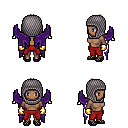
a pixel art fantasy rpg character, female body template, human, dark skin, purple wings, red pants, blonde short mohawk hairstyle, chain hood, gold gloves, ghillies, four views (front, back, left, right), 2x2 character sprite sheet, small pixel art, hard edges, no anti-aliasing